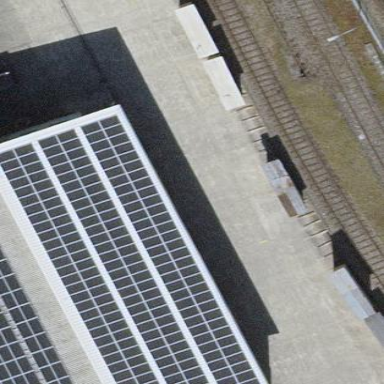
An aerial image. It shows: Solar power generator utilizing photovoltaic technology with solar photovoltaic panels.